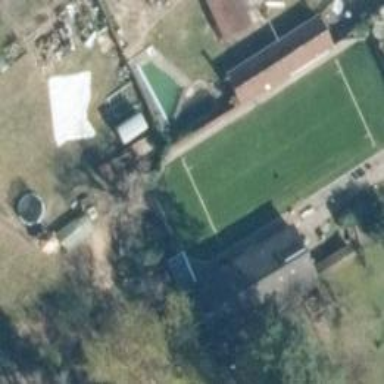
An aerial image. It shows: Tennis court on the leisure land pitch.